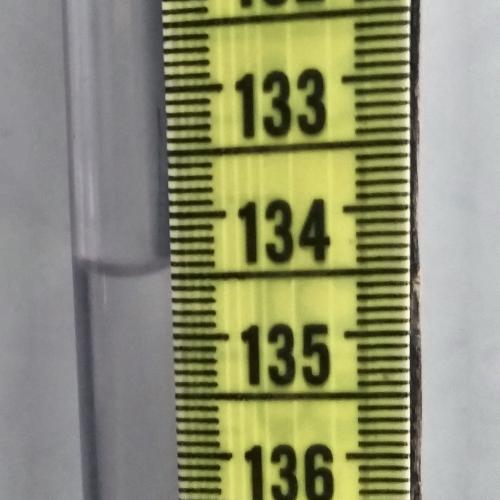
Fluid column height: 134.4 cm